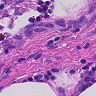
Metastatic tissue present: yes